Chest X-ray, AP view. Patient: 59 years old, sex F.
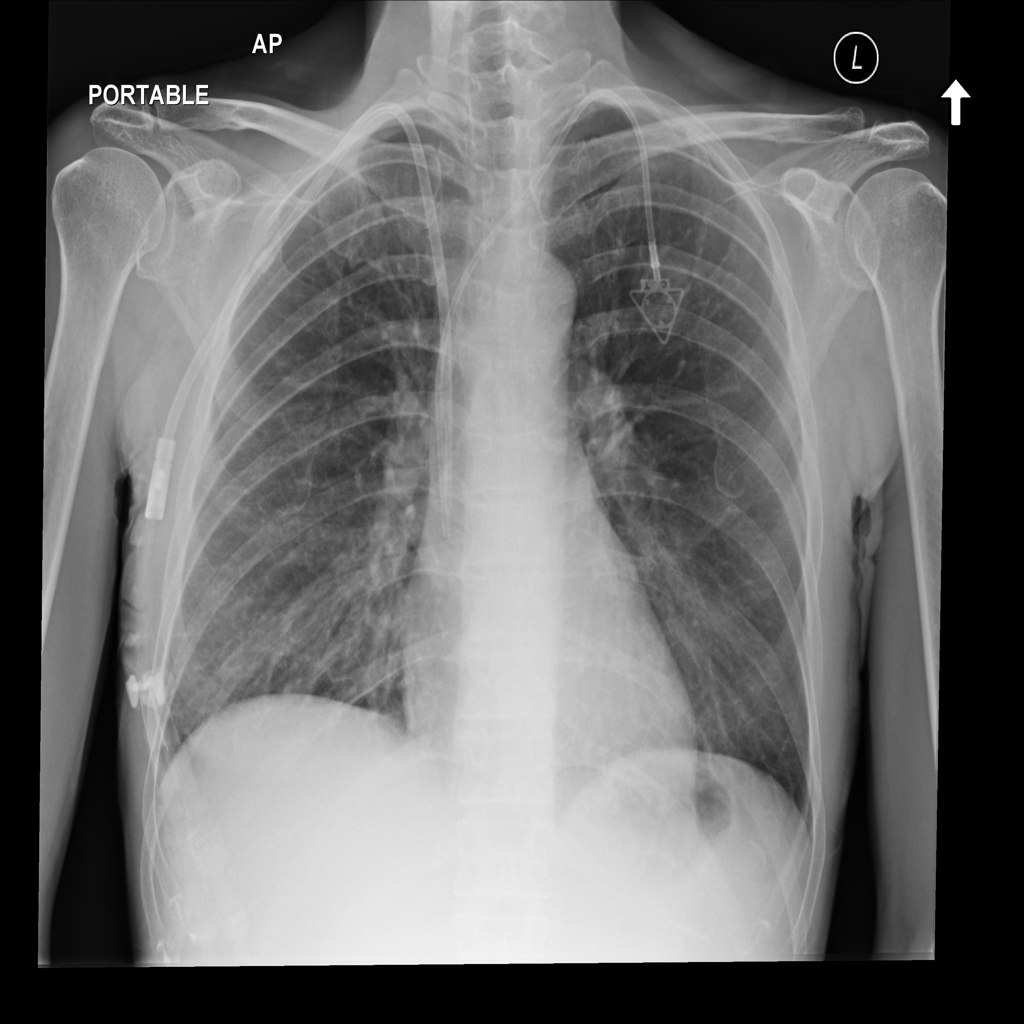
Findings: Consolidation